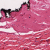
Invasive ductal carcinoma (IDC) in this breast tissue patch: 0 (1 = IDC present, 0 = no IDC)